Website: crate-barrel
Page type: account-selection
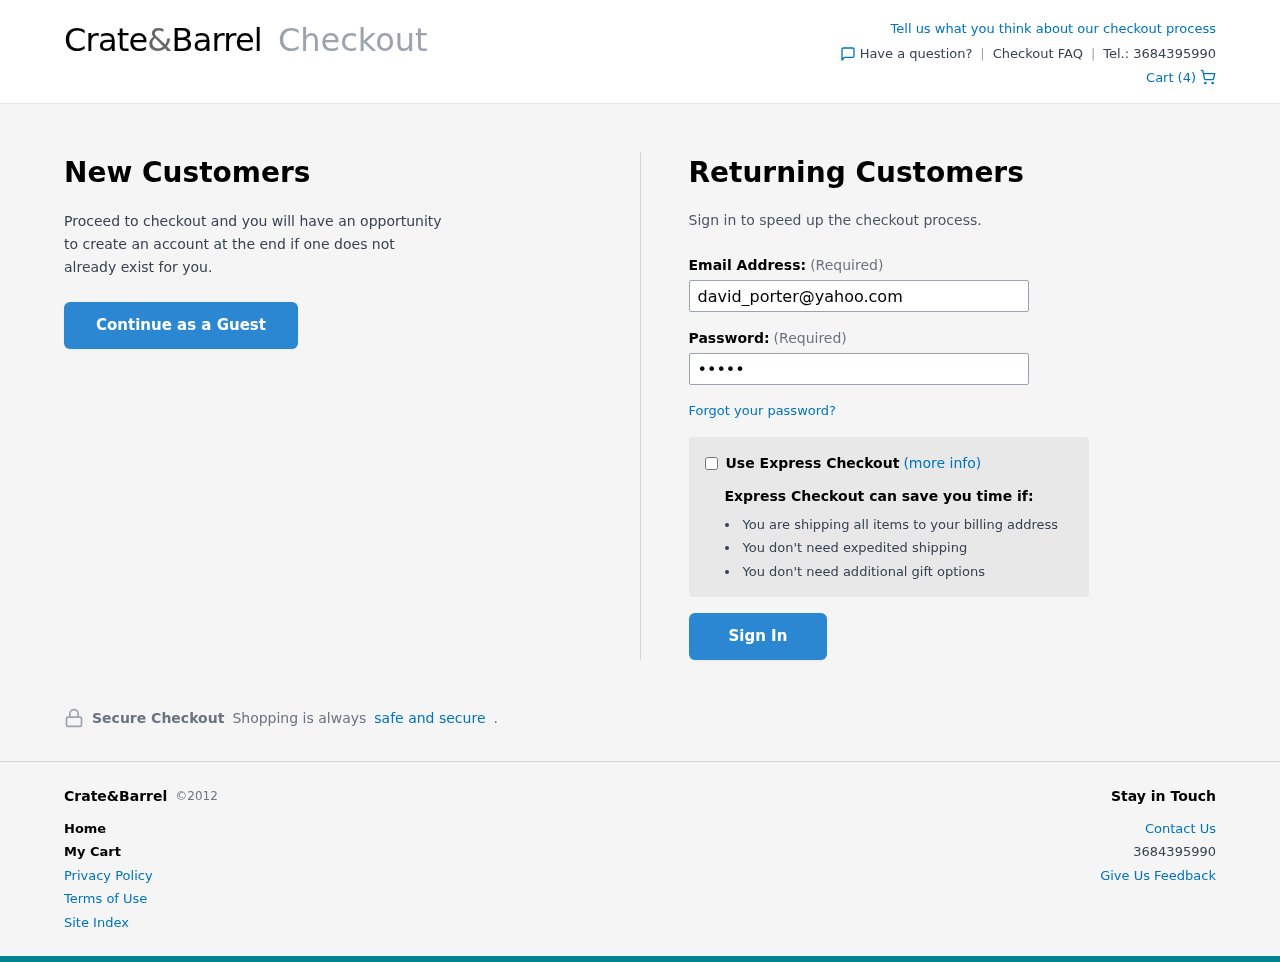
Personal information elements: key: PII_EMAIL
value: david_porter@yahoo.com
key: PII_PHONE
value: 3684395990
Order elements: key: ORDER_NUM_ITEMS
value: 4